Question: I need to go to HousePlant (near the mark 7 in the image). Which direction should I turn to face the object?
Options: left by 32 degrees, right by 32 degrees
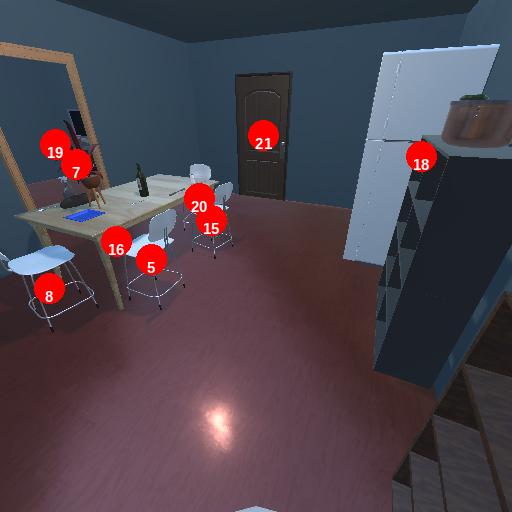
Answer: left by 32 degrees